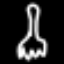
Label: fork